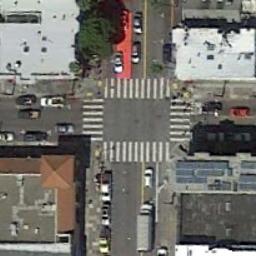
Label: intersection